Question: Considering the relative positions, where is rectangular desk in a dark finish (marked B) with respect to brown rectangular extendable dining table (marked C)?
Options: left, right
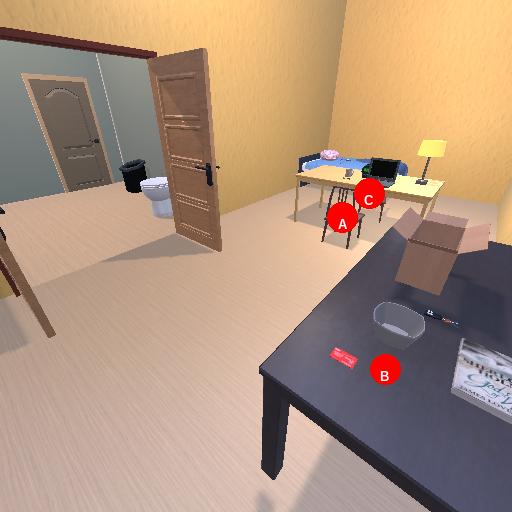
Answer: left